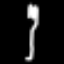
Label: fork